Question: I want to change the font size of calender control in Win7 to make it touch screen compatible. The theme in my machine is Aero. 'CalendarFont' property does not have any effect on the Aero theme.
So I have overrided OnDropDown method to disable theme for the calander control. Now the font has changed, but the calender window size is not changed. The following image shows the window I am seeing
The code is given below. What should I do to increase the size of the calender window?
'''
protected override void OnDropDown(EventArgs e)
{
IntPtr pointerToCalenderWindow = SendMessage(Handle, DtmGetmonthcal,0,0);
// Disble Theme
SetWindowTheme(pointerToCalenderWindow, "", "");
var rect = new Rectangle();
SendMessage(pointerToCalenderWindow, McmGetminreqrect, 0, ref rect);
MoveWindow(pointerToCalenderWindow,0,0,rect.Right + 2, rect.Bottom + 2, true);
base.OnDropDown(e);
}
private const int McmFirst = 0x1000;
private const int McmGetminreqrect = (McmFirst + 9);
private const int McsWeeknumbers = 0x4;
private const int DtmFirst = 0x1000;
private const int DtmGetmonthcal = (DtmFirst + 8);
private const int WMPAINT = 0x000F;
[DllImport("uxtheme.dll")]
private static extern int SetWindowTheme(IntPtr hWnd, string appname, string idlist);
[DllImport("User32.dll")]
private static extern IntPtr SendMessage(IntPtr h,
int msg,
int param,
int data);
[DllImport("User32.dll")]
private static extern int MoveWindow(IntPtr h,
int x,
int y,
int width,
int height,
bool repaint);
'''
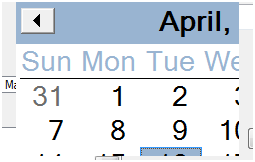
Answer: It seems that <URL> is about the same problem as yours:
The answer states that there are actually two windows used for the calendar part (an 'inner' and an 'outer' one) and that you need to set the size for the outer window correctly.